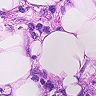
Metastatic tissue present: yes